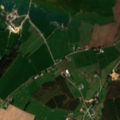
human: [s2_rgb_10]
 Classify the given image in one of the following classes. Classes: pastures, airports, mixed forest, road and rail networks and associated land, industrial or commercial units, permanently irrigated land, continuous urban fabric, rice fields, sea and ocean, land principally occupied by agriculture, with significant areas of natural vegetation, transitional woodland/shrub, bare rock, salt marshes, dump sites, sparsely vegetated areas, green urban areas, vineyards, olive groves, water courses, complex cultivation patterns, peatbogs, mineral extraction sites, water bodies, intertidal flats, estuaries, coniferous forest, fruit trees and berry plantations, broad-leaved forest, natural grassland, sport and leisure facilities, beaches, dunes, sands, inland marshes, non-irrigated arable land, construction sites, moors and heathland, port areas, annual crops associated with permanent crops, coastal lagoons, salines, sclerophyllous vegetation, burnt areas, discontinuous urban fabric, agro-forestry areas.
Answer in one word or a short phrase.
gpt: non-irrigated arable land, pastures, land principally occupied by agriculture, with significant areas of natural vegetation, mixed forest